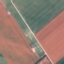
Land use / land cover class: AnnualCrop